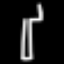
Label: fork